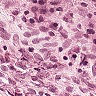
Metastatic tissue present: no